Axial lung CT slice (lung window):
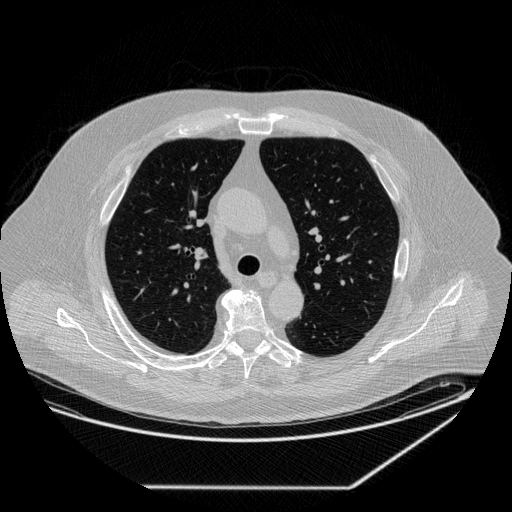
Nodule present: no